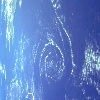
Label: water